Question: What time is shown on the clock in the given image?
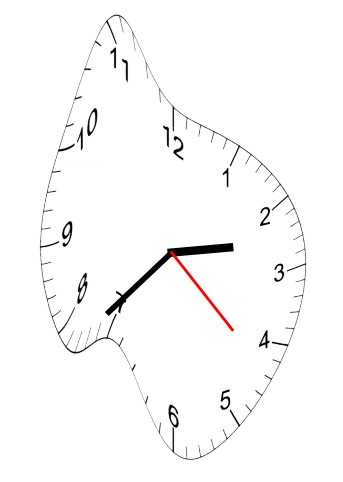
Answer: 02:37:22